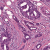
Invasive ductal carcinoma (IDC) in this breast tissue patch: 1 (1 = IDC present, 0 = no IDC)